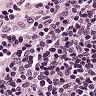
Metastatic tissue present: no